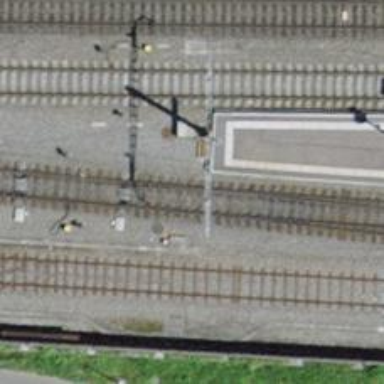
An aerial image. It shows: Railway track with electrified contact lines. This is siding track.